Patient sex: M
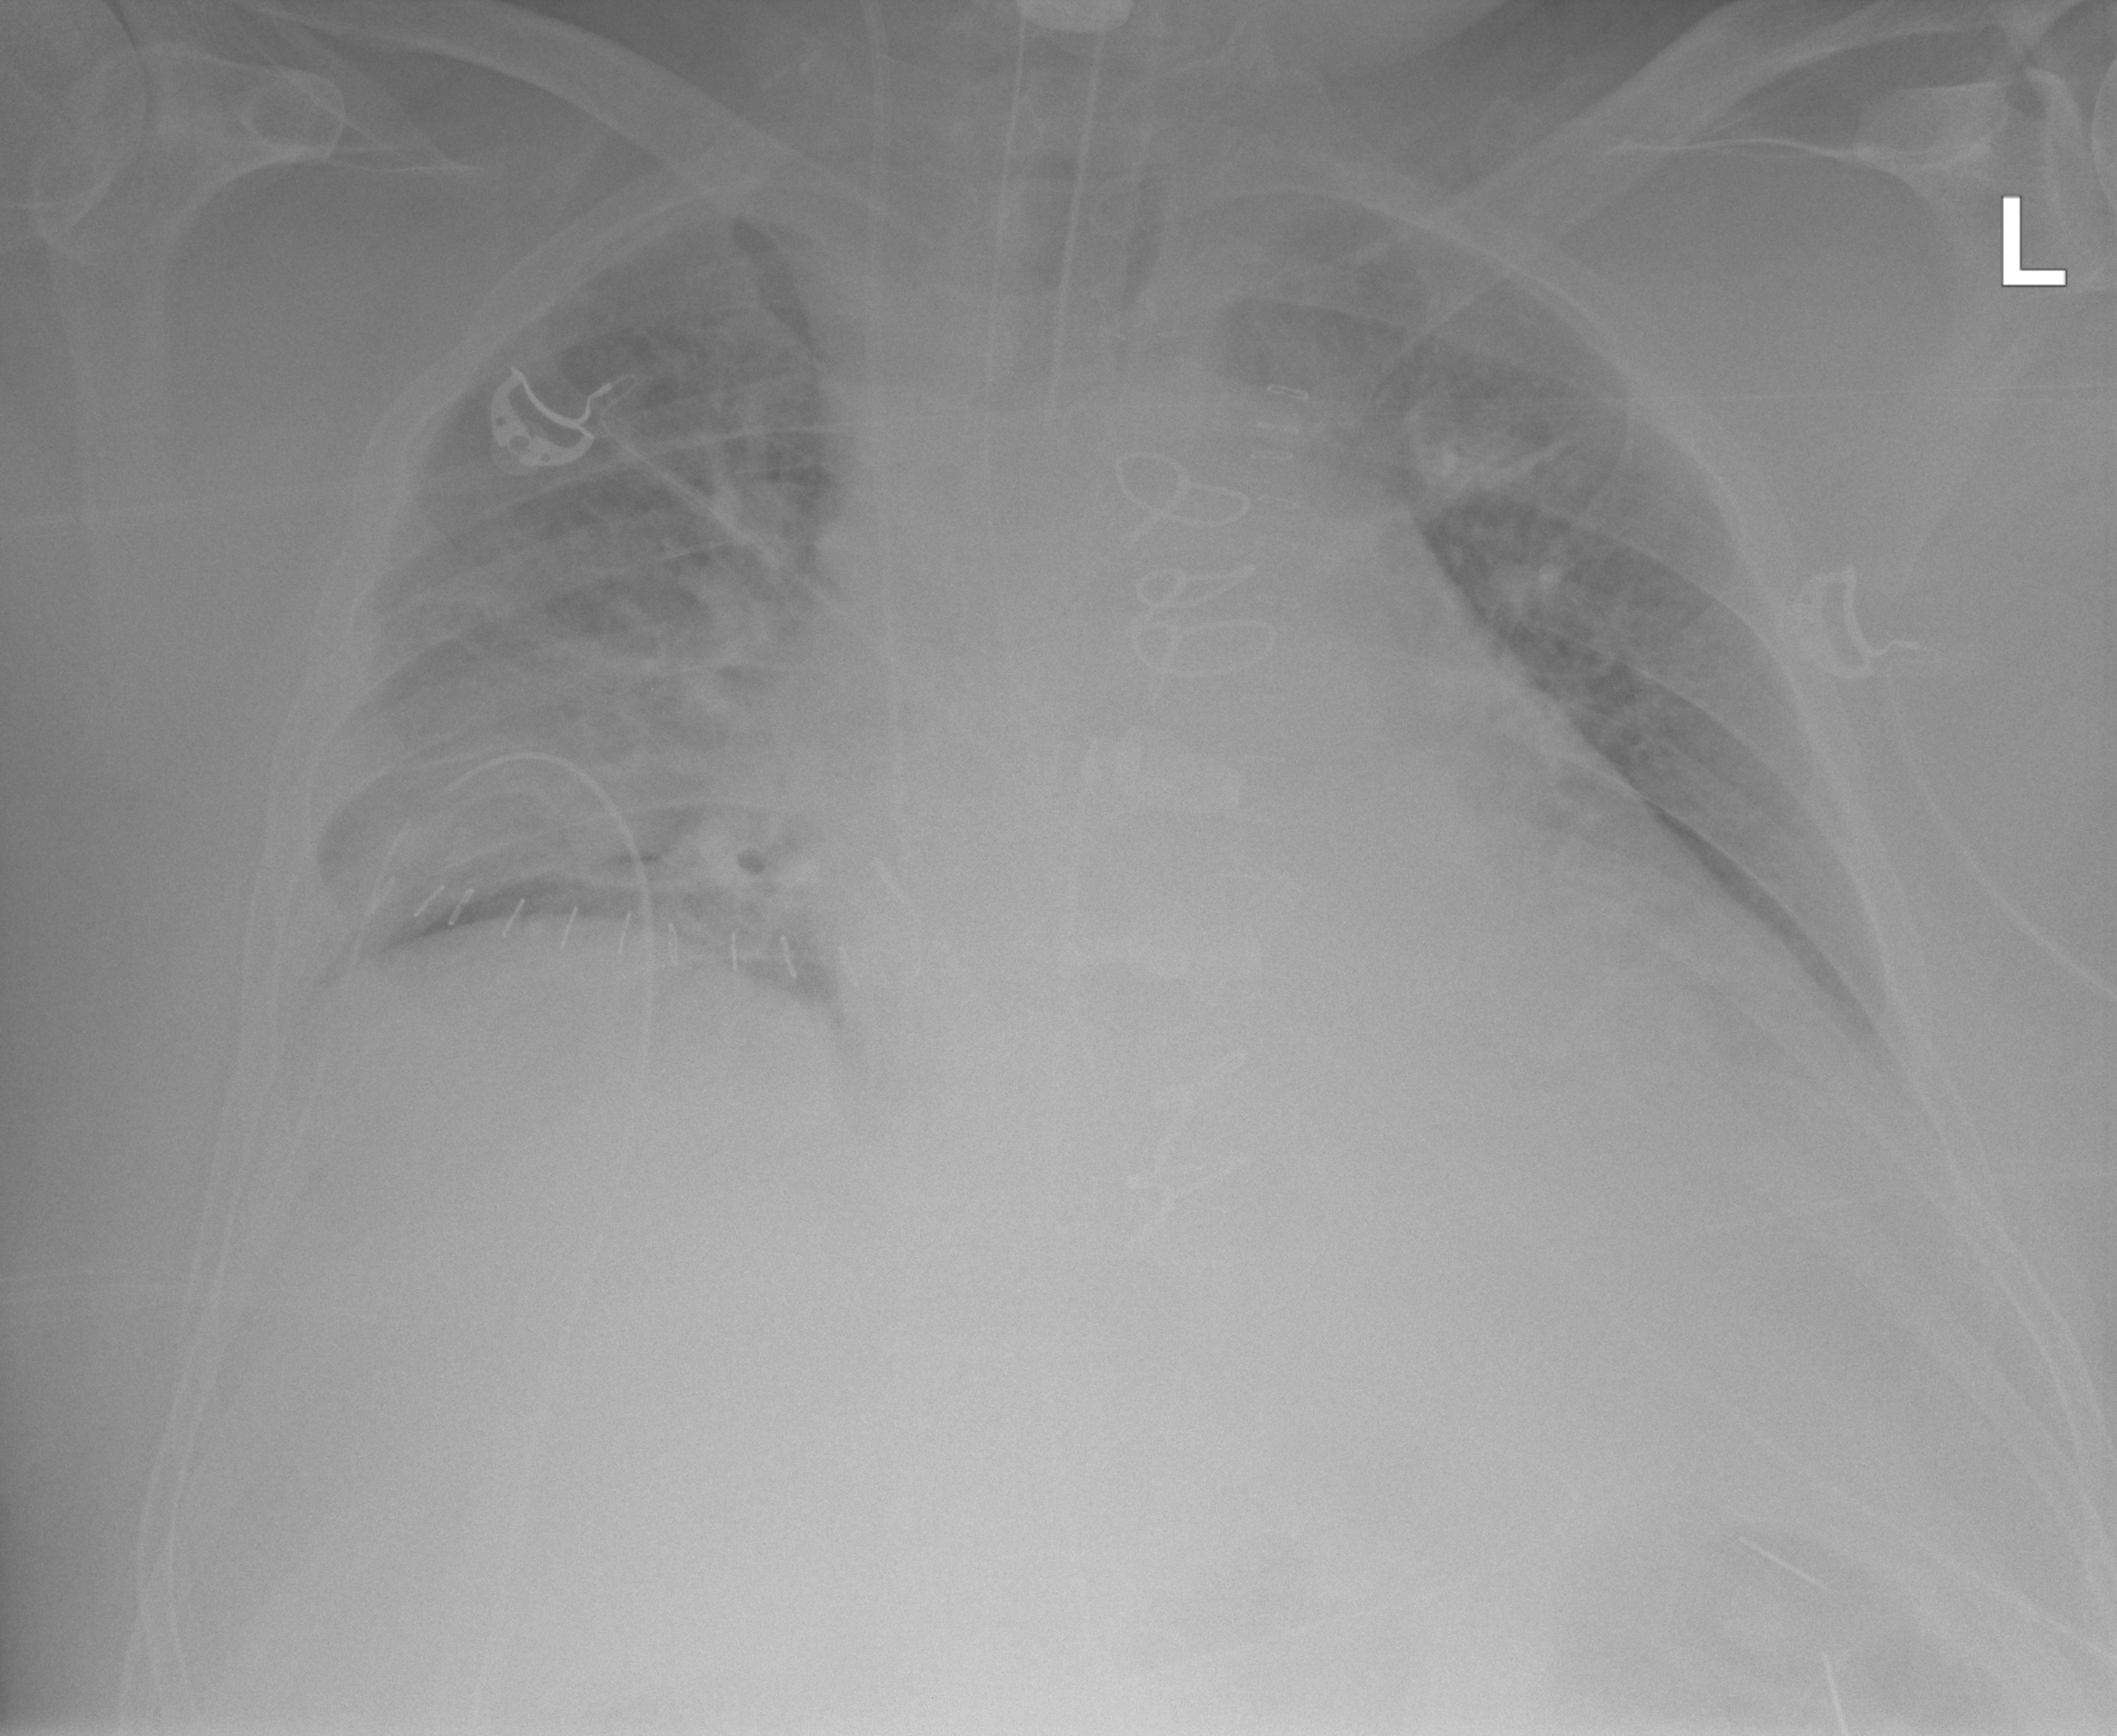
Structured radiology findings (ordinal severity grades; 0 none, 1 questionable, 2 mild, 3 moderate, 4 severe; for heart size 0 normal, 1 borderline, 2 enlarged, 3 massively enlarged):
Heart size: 2
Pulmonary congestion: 2
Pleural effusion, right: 2
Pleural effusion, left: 0
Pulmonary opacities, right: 2
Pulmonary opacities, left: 0
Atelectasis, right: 2
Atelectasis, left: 0